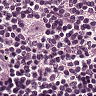
Metastatic tissue present: yes